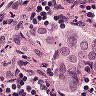
Metastatic tissue present: yes